Field crop: maize
Growth stage: 2
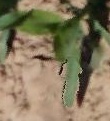
Species: maize